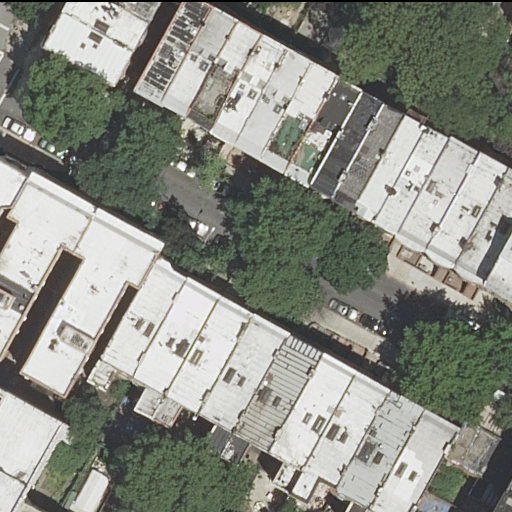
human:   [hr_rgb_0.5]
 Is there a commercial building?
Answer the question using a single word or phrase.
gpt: no

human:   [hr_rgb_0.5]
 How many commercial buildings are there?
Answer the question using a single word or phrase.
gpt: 0

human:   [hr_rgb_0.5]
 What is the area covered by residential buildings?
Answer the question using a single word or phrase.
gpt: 4723m2

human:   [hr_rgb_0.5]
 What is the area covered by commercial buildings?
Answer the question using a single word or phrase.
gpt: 0m2

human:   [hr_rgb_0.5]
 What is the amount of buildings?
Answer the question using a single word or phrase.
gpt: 35

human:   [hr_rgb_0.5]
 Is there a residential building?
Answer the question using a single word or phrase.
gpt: yes

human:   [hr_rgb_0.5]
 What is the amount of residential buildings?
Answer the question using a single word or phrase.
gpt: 35

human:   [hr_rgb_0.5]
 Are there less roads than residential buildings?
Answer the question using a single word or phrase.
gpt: yes

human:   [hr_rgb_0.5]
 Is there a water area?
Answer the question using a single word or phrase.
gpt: no

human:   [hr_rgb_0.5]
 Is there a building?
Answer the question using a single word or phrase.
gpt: yes

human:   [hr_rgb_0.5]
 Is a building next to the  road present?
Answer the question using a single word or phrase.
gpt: yes

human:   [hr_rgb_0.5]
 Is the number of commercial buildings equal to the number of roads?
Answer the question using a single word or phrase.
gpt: no

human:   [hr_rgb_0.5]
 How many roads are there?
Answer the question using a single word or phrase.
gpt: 1

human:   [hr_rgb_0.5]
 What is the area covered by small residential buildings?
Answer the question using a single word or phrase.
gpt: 326m2

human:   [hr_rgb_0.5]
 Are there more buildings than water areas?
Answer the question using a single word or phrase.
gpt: yes

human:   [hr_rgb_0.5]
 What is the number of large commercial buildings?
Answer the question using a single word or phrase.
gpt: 0

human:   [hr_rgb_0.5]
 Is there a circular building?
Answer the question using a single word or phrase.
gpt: no

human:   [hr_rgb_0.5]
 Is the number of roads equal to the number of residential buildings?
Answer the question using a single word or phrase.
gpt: no

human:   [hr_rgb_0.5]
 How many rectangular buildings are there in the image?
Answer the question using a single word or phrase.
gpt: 28

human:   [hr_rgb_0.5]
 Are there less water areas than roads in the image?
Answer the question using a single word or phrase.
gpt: yes

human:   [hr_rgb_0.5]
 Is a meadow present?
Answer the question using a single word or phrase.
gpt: no

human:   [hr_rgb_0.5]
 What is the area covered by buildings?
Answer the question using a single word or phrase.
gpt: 4723m2

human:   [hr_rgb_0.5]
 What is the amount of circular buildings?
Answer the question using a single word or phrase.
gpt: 0

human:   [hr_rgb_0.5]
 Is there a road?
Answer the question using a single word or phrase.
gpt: yes

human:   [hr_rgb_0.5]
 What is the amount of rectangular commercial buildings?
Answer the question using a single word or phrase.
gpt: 0

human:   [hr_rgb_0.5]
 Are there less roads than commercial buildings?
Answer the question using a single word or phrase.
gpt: no

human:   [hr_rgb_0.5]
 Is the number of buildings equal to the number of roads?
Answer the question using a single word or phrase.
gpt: no

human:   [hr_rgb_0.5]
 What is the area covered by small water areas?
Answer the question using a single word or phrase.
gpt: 0m2

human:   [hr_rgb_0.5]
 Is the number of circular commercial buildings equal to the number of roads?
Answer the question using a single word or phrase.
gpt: no

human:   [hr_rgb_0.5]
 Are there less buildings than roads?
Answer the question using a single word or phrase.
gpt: no

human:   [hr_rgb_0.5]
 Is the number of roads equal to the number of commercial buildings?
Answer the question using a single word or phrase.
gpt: no

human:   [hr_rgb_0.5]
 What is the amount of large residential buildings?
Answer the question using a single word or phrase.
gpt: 0

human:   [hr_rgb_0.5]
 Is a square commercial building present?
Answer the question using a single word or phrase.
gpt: no

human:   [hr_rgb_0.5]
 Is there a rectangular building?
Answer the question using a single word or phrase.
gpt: yes

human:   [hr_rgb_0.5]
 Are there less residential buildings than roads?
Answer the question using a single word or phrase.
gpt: no

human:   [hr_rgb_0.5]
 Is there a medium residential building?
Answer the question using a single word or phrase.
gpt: yes

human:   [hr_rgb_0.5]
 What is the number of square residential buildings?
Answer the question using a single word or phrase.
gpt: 0

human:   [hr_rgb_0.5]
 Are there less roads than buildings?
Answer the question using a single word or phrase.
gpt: yes

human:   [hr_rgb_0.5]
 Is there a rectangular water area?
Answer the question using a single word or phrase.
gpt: no

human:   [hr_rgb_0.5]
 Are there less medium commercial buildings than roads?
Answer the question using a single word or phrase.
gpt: yes

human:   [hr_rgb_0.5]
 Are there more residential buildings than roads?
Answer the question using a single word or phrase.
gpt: yes

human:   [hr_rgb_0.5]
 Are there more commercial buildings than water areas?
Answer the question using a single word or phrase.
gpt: no

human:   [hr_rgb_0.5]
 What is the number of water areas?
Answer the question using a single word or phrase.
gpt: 0

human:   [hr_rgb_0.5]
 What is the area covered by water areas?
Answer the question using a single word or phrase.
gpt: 0m2

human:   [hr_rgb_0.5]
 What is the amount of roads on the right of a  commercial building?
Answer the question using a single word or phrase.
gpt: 0

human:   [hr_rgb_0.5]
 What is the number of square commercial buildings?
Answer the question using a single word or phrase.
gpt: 0

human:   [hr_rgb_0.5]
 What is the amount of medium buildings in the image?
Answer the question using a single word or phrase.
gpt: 27

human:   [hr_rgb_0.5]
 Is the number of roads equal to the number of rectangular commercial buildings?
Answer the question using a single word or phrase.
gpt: no

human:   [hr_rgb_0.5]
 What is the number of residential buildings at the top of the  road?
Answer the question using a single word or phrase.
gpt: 15

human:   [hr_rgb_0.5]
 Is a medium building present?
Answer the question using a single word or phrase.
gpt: yes

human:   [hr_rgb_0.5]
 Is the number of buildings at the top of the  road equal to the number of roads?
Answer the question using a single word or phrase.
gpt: no

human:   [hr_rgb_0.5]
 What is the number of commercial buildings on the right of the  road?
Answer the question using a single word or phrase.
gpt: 0

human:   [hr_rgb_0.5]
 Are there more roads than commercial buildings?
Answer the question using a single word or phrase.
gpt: yes

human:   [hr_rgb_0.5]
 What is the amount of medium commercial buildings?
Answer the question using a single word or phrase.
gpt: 0

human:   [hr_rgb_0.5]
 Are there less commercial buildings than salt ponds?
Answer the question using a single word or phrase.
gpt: no

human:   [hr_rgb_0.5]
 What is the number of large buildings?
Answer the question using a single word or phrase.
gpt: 0

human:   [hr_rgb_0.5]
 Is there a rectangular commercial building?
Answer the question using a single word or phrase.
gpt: no

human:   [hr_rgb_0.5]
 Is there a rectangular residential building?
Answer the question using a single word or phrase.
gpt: yes

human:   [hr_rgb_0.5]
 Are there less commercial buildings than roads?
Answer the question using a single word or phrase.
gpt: yes

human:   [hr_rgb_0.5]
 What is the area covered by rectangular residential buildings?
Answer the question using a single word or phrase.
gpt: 3196m2

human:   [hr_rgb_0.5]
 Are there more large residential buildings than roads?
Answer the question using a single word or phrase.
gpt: no

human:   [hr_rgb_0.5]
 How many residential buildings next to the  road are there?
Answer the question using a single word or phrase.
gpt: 35

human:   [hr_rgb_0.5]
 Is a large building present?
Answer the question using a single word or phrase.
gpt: no

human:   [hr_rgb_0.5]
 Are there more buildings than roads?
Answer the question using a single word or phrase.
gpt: yes